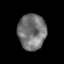
Tissue: prostate
Cell type: Myeloid cells
Senescence score: 0.2479
Nuclear area (px): 969
Mean DAPI intensity: 116.625